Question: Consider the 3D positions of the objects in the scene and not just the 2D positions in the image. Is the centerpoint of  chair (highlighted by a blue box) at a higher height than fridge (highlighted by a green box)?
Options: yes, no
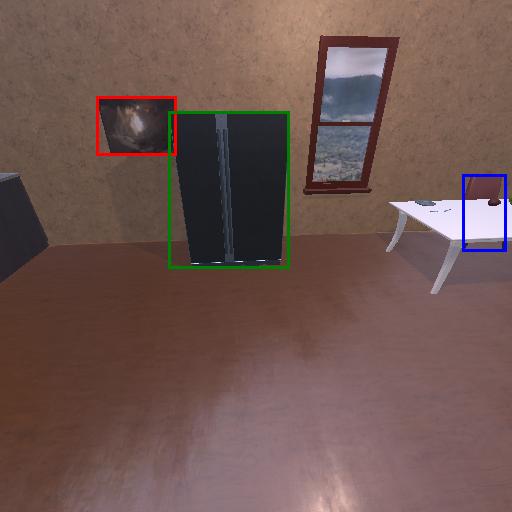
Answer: yes